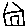
Label: house